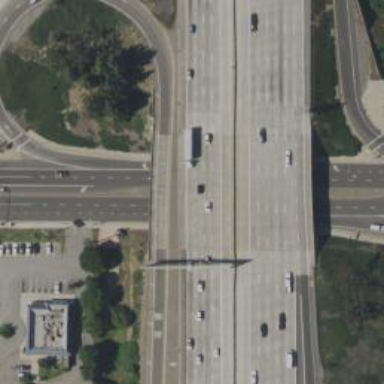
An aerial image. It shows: Bridge over motorway.